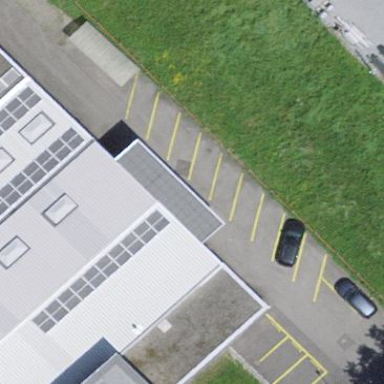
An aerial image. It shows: View of roof of building.